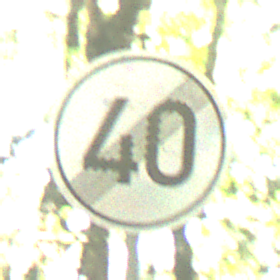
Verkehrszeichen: EndeGeschwindigkeit40
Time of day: Midday
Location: Outdoor (Nature)
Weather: Clear
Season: NotSpecified
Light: Natural